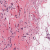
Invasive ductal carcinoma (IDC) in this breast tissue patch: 0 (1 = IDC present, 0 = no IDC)